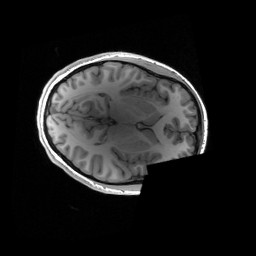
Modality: T1w
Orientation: axial
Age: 16
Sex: female
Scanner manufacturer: siemens
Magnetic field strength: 3 T
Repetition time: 2.53 s
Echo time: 0.00297 s